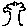
Label: tree